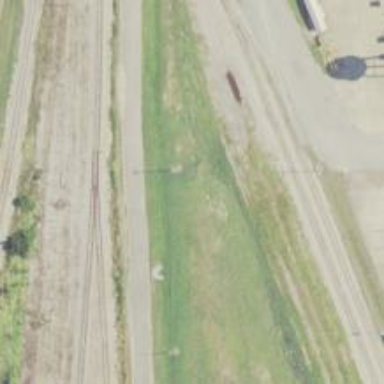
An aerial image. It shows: Rail spur service.